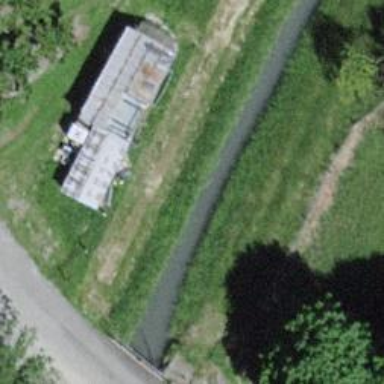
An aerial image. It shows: Canal.